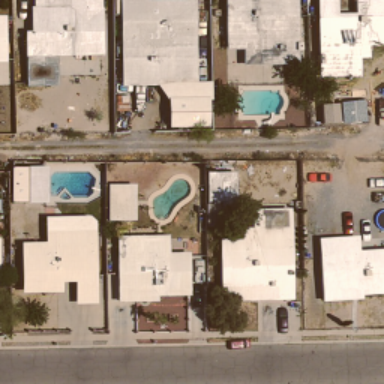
It is a medium residential area with houses arranged neatly .